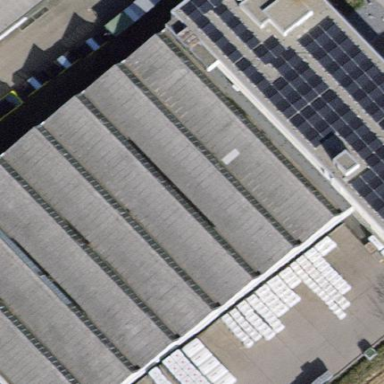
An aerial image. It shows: Industrial building.